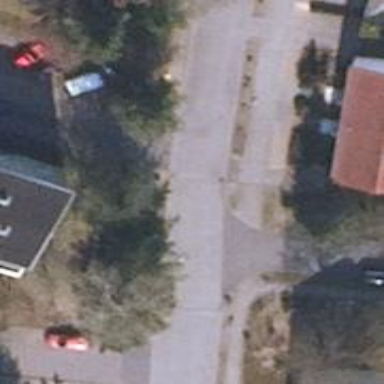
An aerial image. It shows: Paved residential road.